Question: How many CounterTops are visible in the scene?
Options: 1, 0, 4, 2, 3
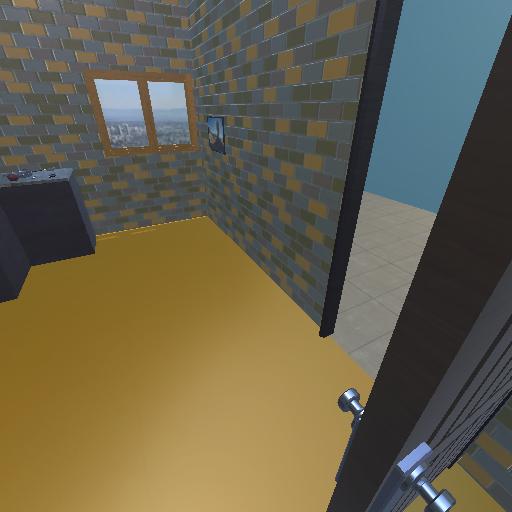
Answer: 1